Question: When using jquery.ui.datepicker,I got a empty div in my page.And it is not hidden. you can see what it looks like:

I use firebug inspect the code:
'''
<div class="ui-datepicker ui-widget ui-widget-content ui-helper-clearfix ui-corner-all" id="ui-datepicker-div"></div>
'''
And I checked the css by firebug,it shold be hidden,the css is:
'''
.ui-datepicker {
display: none;
padding-bottom: 0;
padding-left: 0.2em;
padding-right: 0.2em;
padding-top: 0.2em;
width: 17em;
}
'''
but this line:
is strike-through. why this happen? How can I fix this?
Thanks.
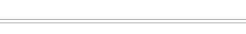
Answer: Since CSS cascades, you must have some other instruction in your CSS that targets that DIV and is telling it that it must be displayed. Firebug will be able to tell you exactly which rule is overriding it, have a look
You should read this article on CSS specificity : <URL>
Example of how Firebug shows overridden classes. The ones that are not struck through is the active class : Here's the high quality image : <URL>